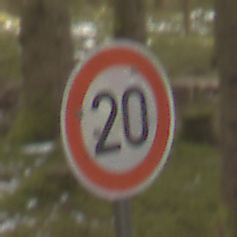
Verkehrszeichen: Geschwindigkeit20
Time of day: MorningAfternoon
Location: Outdoor (Nature)
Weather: Overcast
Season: Winter
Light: Natural